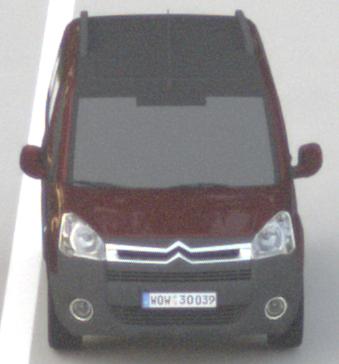
Make: Citroen
Model: Berlingo Kombi VTi 120
Detailed model: Berlingo (II) Kombi
Model produced from: 2009/12
Model produced until: 2012/03
Doors: 5
Color: red
Road condition: dry road
Daytime: sunrise or sunset
Contrast: low contrast